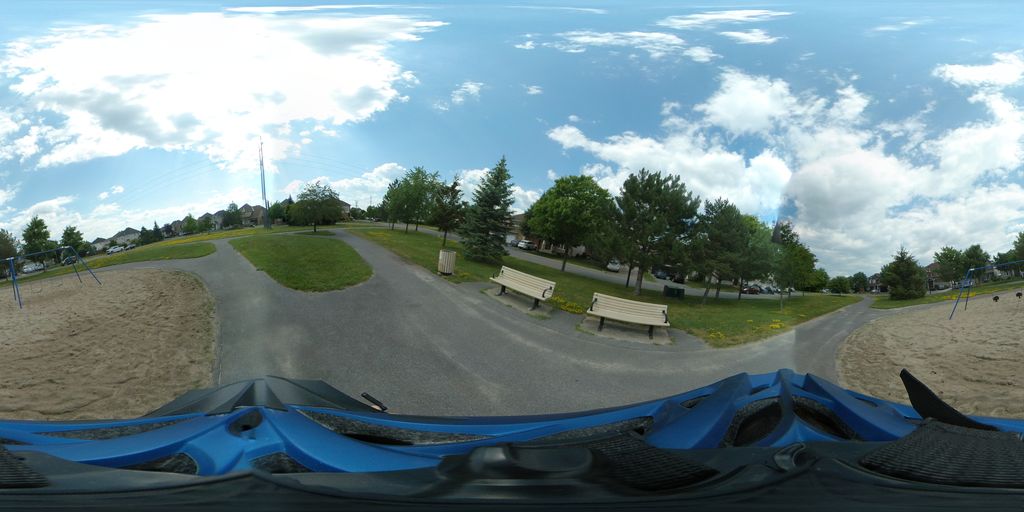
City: ottawa-gatineau